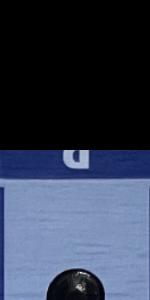
Label: Empty